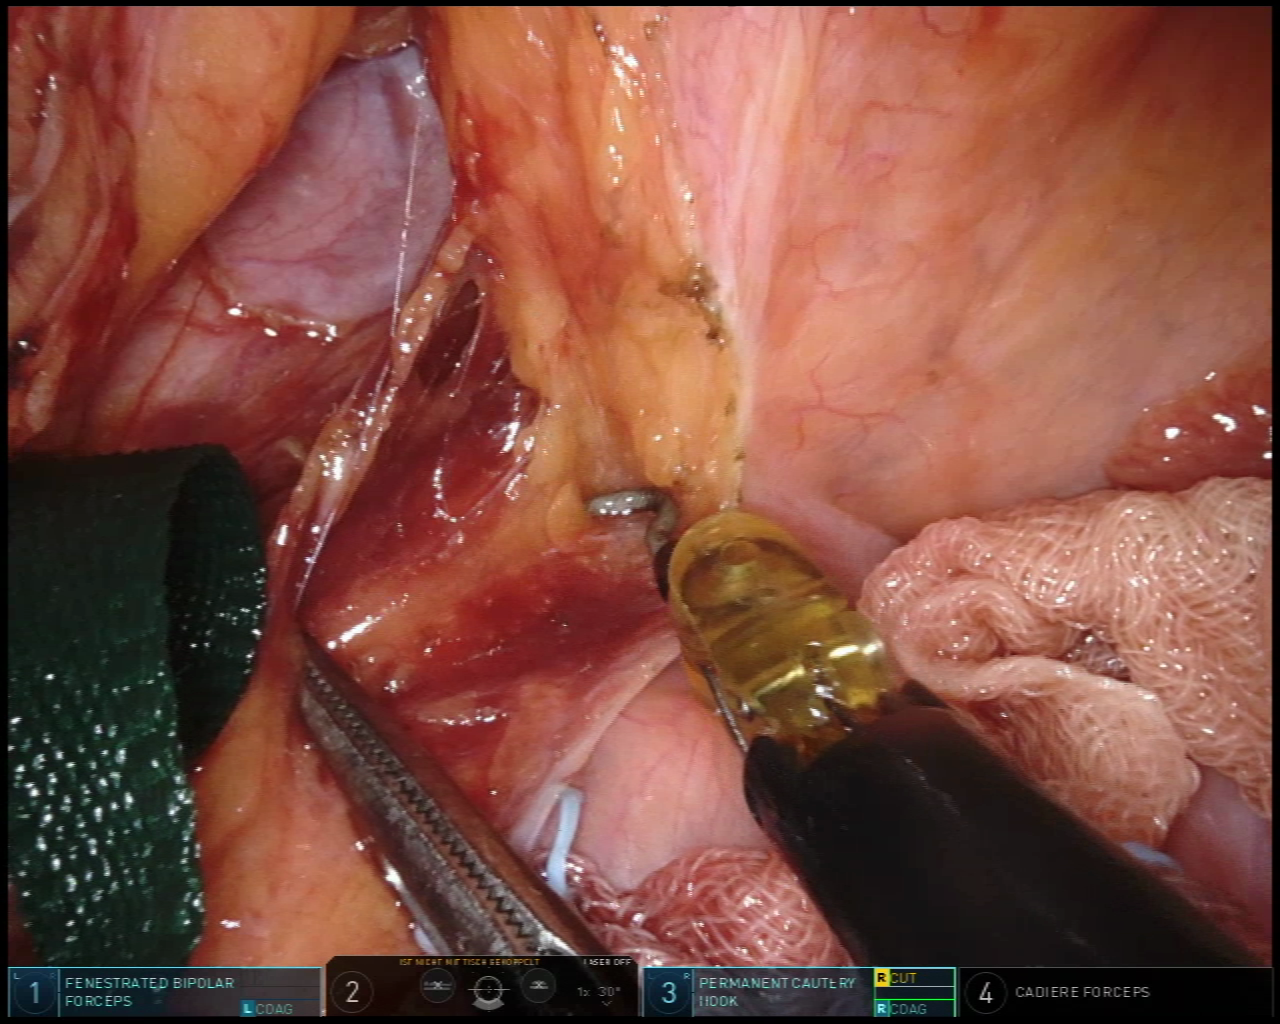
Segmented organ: ureter
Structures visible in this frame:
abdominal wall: yes
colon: yes
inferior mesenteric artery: no
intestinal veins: no
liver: no
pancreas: no
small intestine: no
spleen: no
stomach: no
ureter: yes
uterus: yes
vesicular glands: no